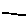
Label: line